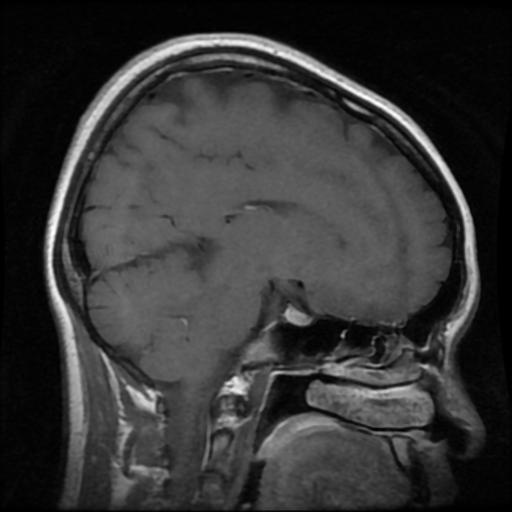
Label: pituitary